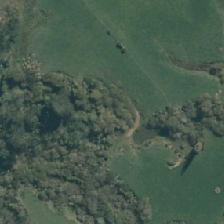
Land cover: broadleaved_indigenous_hardwood